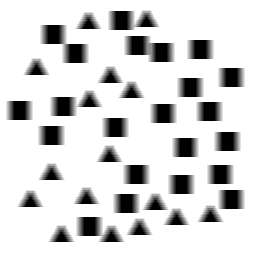
Squares: 22
Triangles: 16
Stars: 0
Total shapes: 38